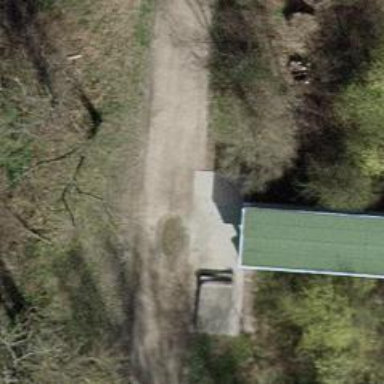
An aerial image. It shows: Footway road on bridge with grade 2 tracktype.